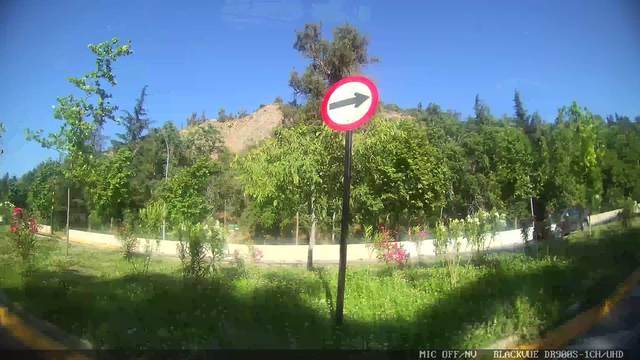
Region: Chile
Coordinates: -33.421, -70.622